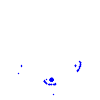
Particle: electron